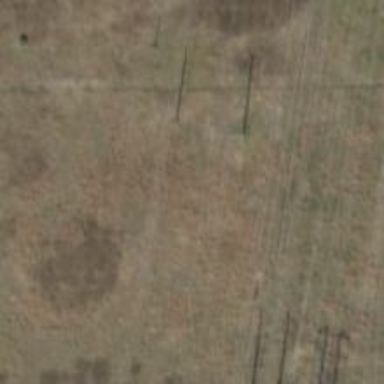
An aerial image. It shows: Power pole.